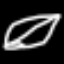
Label: leaf